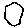
Label: hexagon